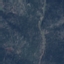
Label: HerbaceousVegetation